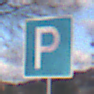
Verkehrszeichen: Parken
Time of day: MorningAfternoon
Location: Outdoor (Nature)
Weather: PartlyCloudy
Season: NotSpecified
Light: Natural